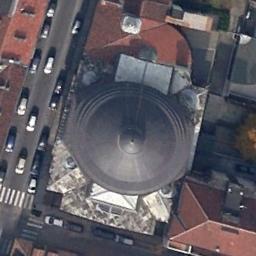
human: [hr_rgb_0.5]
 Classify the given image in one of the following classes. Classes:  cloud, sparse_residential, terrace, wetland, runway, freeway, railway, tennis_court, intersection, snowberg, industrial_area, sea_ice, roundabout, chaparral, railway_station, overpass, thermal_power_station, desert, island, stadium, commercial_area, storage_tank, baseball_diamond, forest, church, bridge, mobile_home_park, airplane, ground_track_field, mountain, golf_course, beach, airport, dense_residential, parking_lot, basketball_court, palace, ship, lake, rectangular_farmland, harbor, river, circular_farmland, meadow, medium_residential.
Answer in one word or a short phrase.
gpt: church